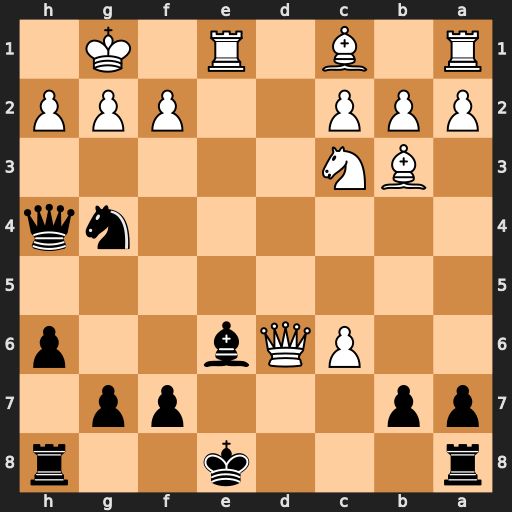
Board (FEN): r3k2r/pp3pp1/2PQb2p/8/6nq/1BN5/PPP2PPP/R1B1R1K1
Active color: b
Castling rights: kq
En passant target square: -
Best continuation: Qxf2+ Kh1 Qxe1#